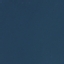
Label: SeaLake